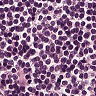
Metastatic tissue present: no